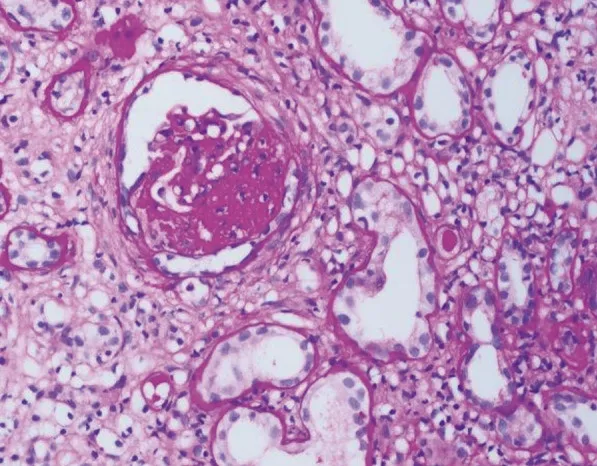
One of the globally sclerosed glomeruli; light microscopy (PAS stain, original magnification x 100).
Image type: pathology (pas)